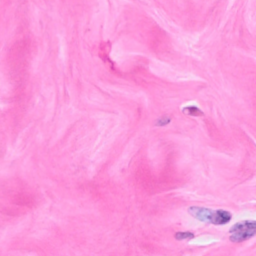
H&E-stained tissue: Breast